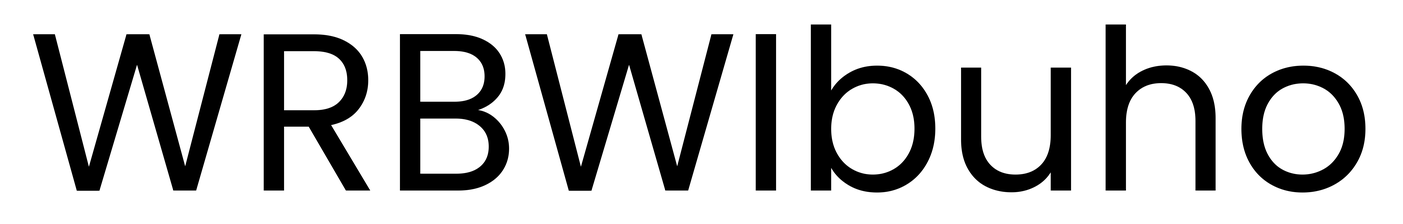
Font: Poppins-Regular